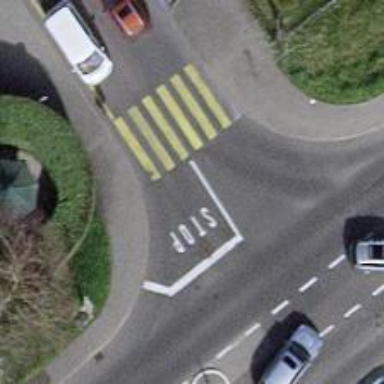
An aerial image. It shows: Marked crossing with zebra stripes on the road.